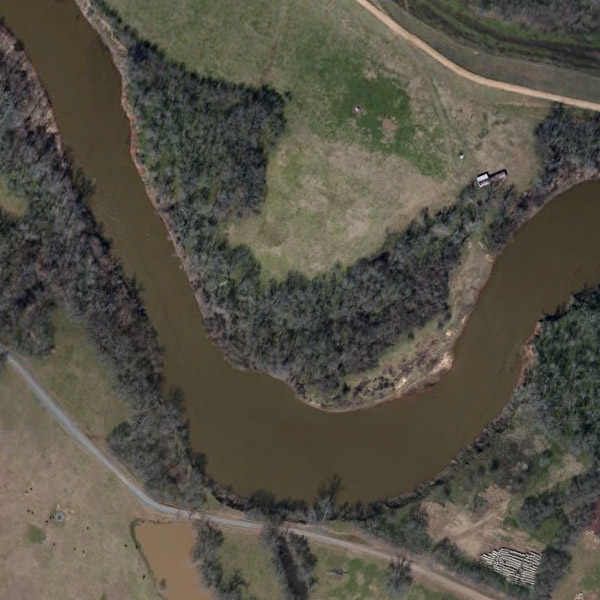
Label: River